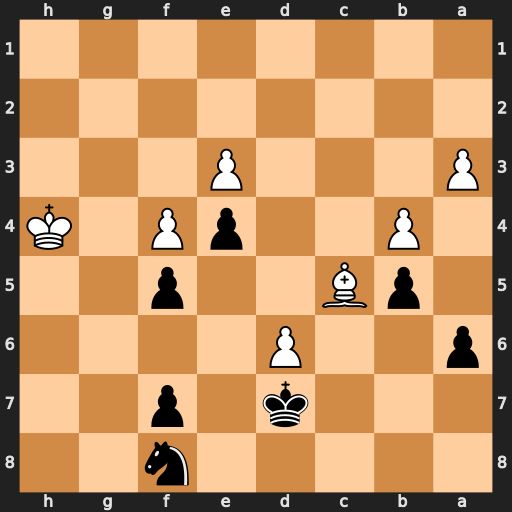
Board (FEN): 5n2/3k1p2/p2P4/1pB2p2/1P2pP1K/P3P3/8/8
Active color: b
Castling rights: -
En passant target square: -
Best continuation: Ne6 Bb6 Kxd6